Question: This warning happens in Xcode 6.1. Anyone have ideas what does this warning mean and what will happen with it? Many thanks!
Below is a screenshot with the warnings opened in source code"

How to find which constraint causes the warning? Xcode does not tell you which constraint is the problem.
<URL>
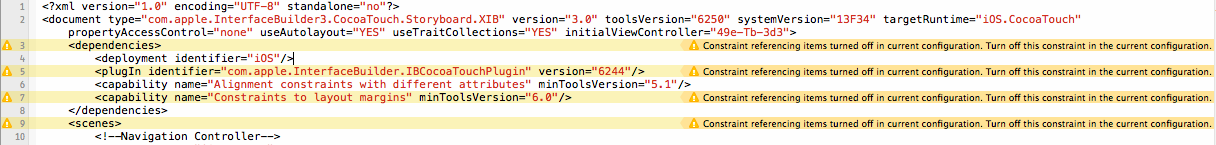
Answer: This warning can be annoying and happens as of Xcode 6.1.1. The main problem is that you can not easily find the referenced constraint by clicking on the warning. I guess this is a bug and will get fixed sooner or later.
However, in the meantime you can use this little workaround:
## Step 1: Detect annoying warning

## Step 2: Right/Ctrl-Click on warning, select Reveal in Log

## Step 3: Admire the beauty of the following log snippet:
'''
... snip ...
/Devel/MyCrippledAppNG/MyCrippledApp/Main_iPad.storyboard:Dlb-cb-nWC: warning: Constraint referencing items turned off in current configuration. Turn off this constraint in the current configuration.
/Devel/MyCrippledAppNG/MyCrippledApp/Main_iPad.storyboard:6Ze-mO-v5N: warning: Constraint referencing items turned off in current configuration. Turn off this constraint in the current configuration.
/Devel/MyCrippledAppNG/MyCrippledApp/Main_iPad.storyboard:9av-xw-u1o: warning: Constraint referencing items turned off in current configuration. Turn off this constraint in the current configuration.
/Devel/MyCrippledAppNG/MyCrippledApp/Main_iPad.storyboard:RPt-Uf-vaZ: warning: Constraint referencing items turned off in current configuration. Turn off this constraint in the current configuration.
/Devel/MyCrippledAppNG/MyCrippledApp/Main_iPad.storyboard:Rnc-4M-7jV: warning: Constraint referencing items turned off in current configuration. Turn off this constraint in the current configuration.
/Devel/MyCrippledAppNG/MyCrippledApp/Main_iPad.storyboard:epJ-D9-KEF: warning: Constraint referencing items turned off in current configuration. Turn off this constraint in the current configuration.
/Devel/MyCrippledAppNG/MyCrippledApp/Main_iPad.storyboard:4HC-Gu-01w: warning: Constraint referencing items turned off in current configuration. Turn off this constraint in the current configuration.
... snip ...
'''
## Hmmm... What's this...?

# Step 4: Let's toss that into the project search bar...

## Yep, you guessed right. Click it.
# Step 5: OMG! Enjoy a few extra minutes of productivity until Apple fixes this annoying bug.

---
# For 2016...
- <URL>
<URL>
<URL>
- Note that for Xcode of 5/2016, annoyingly you have to quit and Xcode to clear this warning in some cases.- Note that confusingly, the same error can be caused by an unrelated problem (this appears to be an Apple bug or poor use of error language): if you have 'IBInspectable' items, and happen to them in your Swift files. Xcode does delete the old-name UserDefinedRuntimeAttributes for you. Simply click to "Identity Inspector" (item 3 on right panel) and delete the dud items.
# For 2017...
-